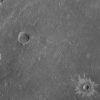
Atmospheric dust classification: not_dusty